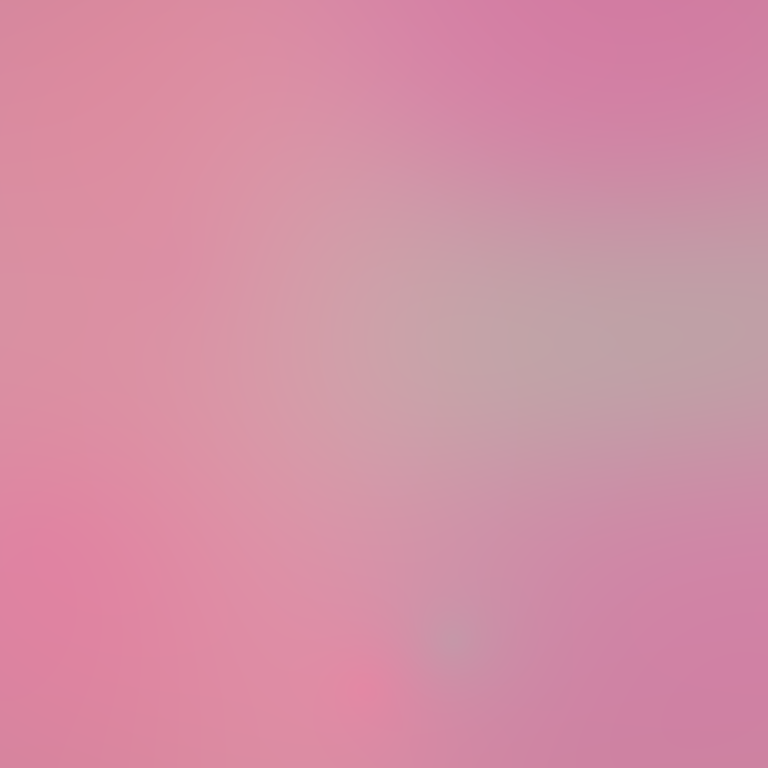
Abstract light effect, smooth gradient from soft pink to light beige, calm atmosphere, diffuse light, no room, no furniture, no objects.